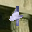
Label: 4